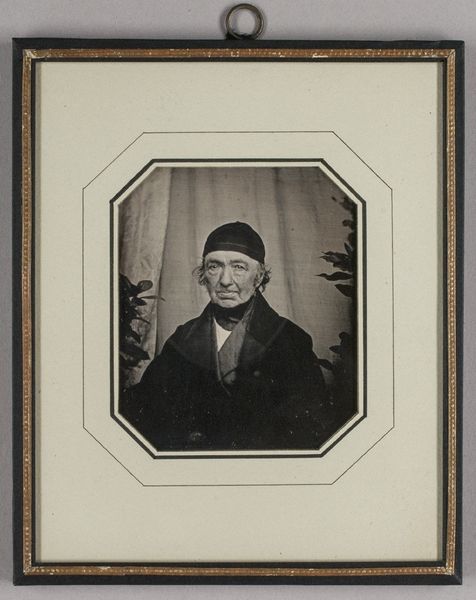
Titel: Mann mit Kappe
Künstler: Carl Ferdinand Stelzner
Standort: Hamburg
Institution: Museum für Kunst und Gewerbe Hamburg
Schlagwörter: mann, bildnis, portrait, brustbild, kopfbedeckung, foto, fotografie, photographie, photo, lichtbild, daguerreotypie, konterfei, bildwerke, angewandte und bildende kunst, hessische systematik, porträt, porträtfotografie, porträtphotographie